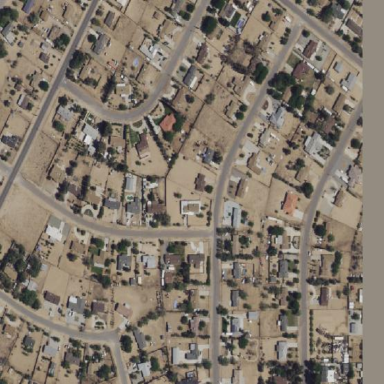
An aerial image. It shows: Residential area consisting of single-family homes.